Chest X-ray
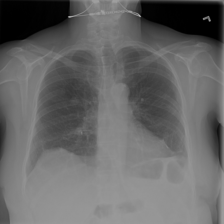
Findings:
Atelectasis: negative
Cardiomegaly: negative
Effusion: negative
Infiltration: negative
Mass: negative
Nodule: positive
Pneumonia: negative
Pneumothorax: negative
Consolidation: negative
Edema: negative
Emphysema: negative
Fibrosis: negative
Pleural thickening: negative
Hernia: negative